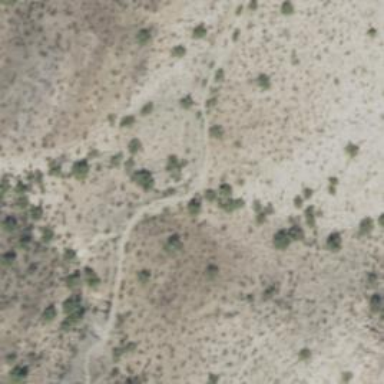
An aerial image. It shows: Hiking trail path.